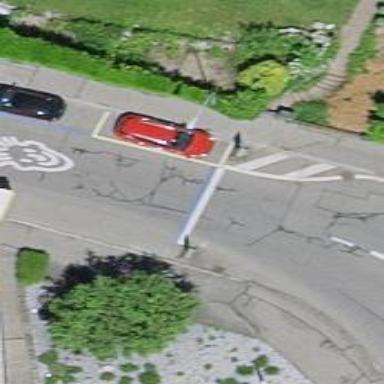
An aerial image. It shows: Car-sharing service available at this location.